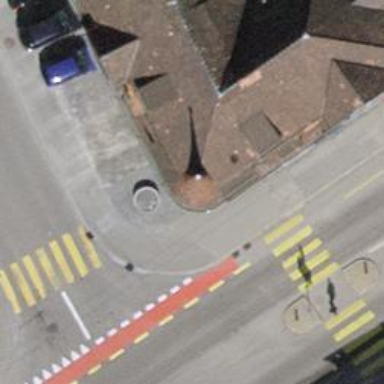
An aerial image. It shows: Sidewalk along the footway.